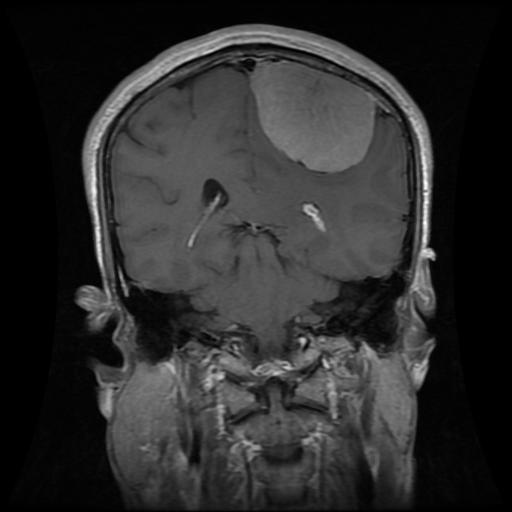
Label: meningioma